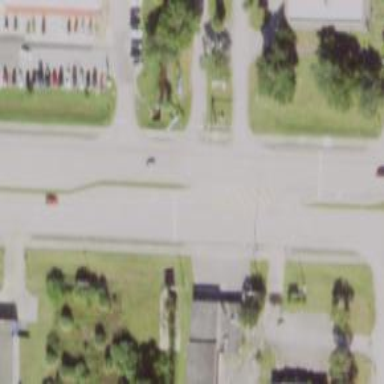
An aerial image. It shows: Unmarked crossing on footway.